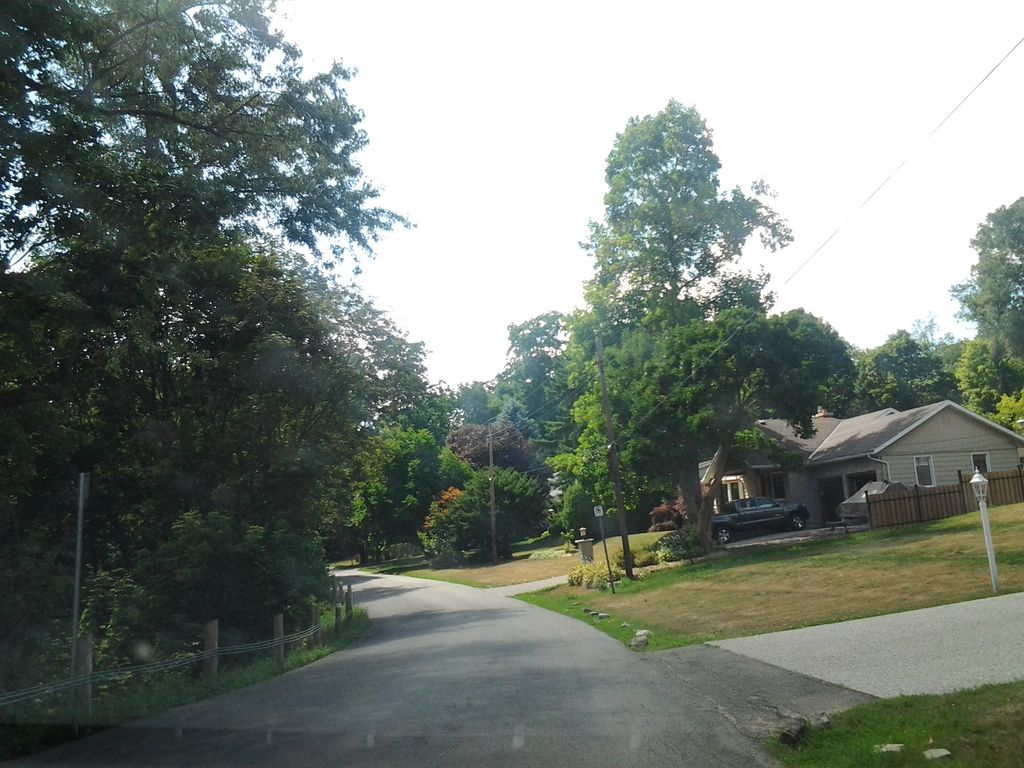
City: hamilton